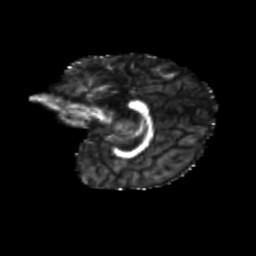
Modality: FA
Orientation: sagittal
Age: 9
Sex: female
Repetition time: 9.512 s
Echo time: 0.089 s